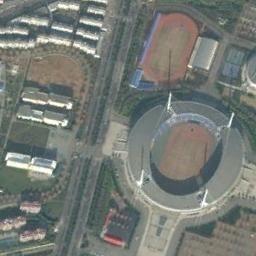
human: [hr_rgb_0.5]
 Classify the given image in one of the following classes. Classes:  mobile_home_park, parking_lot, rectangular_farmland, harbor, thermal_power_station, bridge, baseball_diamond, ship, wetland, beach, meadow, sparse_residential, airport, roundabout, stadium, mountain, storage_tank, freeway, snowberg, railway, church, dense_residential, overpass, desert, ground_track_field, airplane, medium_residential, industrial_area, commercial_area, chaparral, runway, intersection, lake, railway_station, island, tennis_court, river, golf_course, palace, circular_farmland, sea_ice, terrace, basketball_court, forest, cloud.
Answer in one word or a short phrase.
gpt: stadium